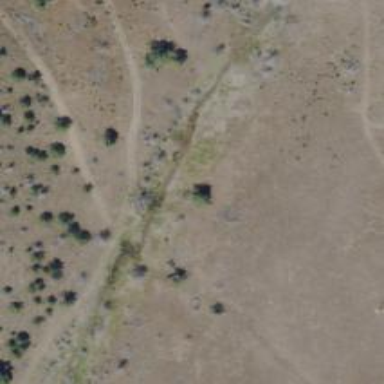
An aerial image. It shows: Culvert tunnel.